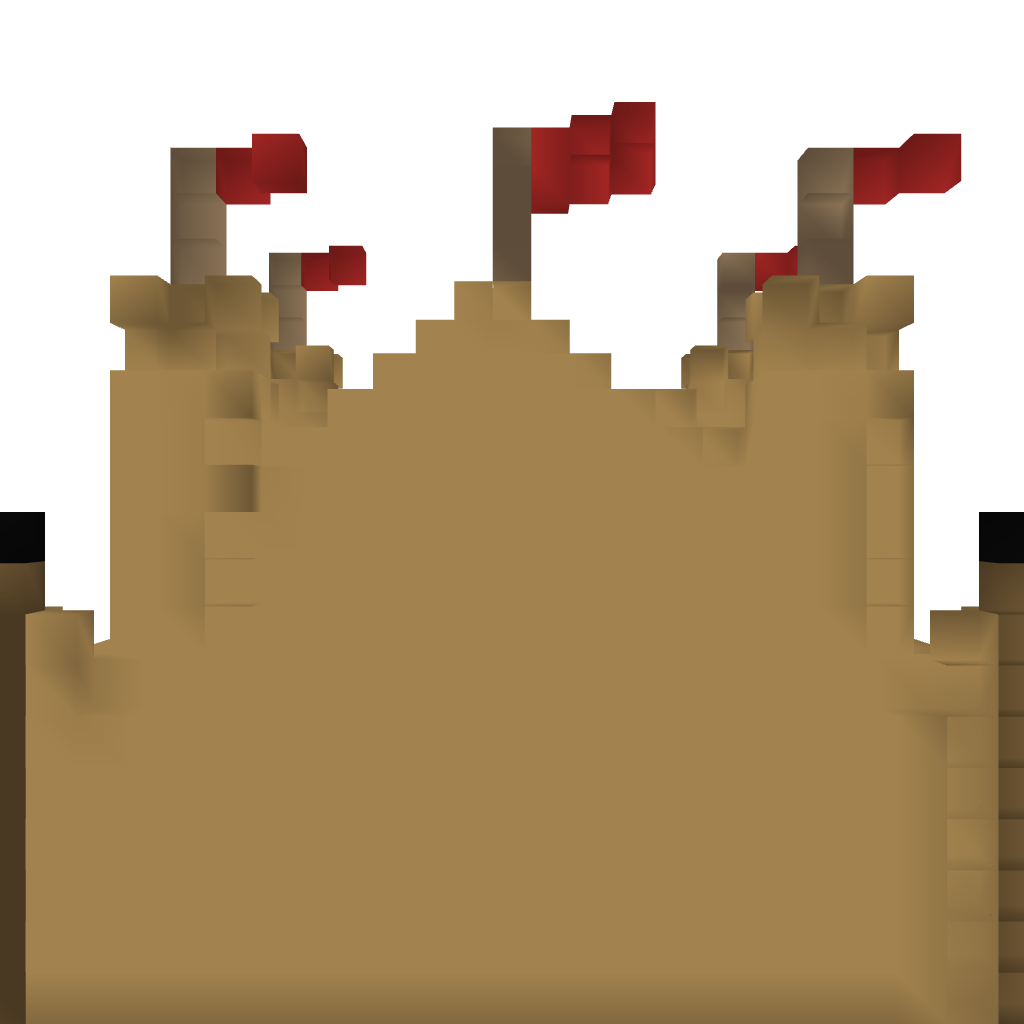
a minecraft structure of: easy castle